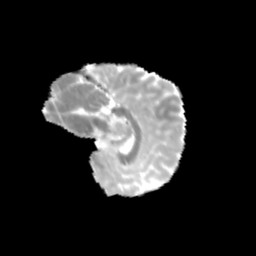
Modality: MD
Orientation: sagittal
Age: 11
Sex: female
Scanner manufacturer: siemens
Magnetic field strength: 3 T
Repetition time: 3.8 s
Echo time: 0.07 s